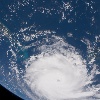
Label: cloud